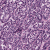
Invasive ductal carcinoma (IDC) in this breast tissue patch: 1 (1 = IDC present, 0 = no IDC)